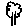
Label: tree